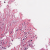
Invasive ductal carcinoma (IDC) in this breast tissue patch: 0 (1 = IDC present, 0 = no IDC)